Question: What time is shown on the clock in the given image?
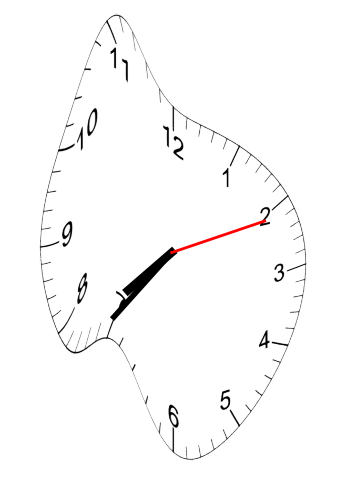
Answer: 07:36:11